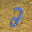
Label: 2